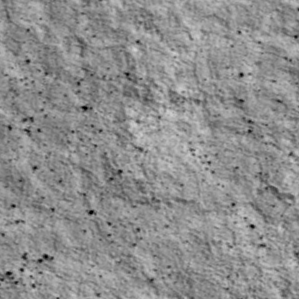
Label: non_frost